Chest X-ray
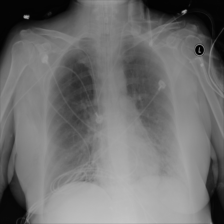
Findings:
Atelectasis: negative
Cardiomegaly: negative
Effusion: negative
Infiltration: positive
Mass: negative
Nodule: negative
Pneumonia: negative
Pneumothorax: negative
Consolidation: positive
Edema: negative
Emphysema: negative
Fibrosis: negative
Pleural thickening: negative
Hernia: negative